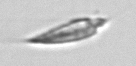
Label: Oxytoxum